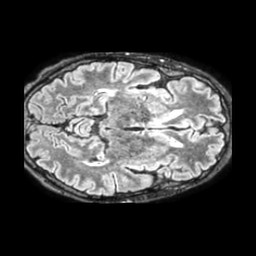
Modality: FLAIR
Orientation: axial
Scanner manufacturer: philips
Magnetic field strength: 1.5 T
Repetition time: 4.8 s
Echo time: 0.3272 s